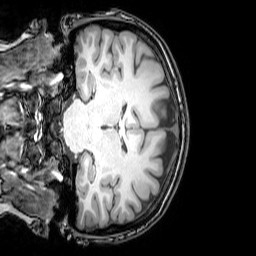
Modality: T1w
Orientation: coronal
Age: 24
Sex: female
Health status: healthy
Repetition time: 0.081 s
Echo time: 0.037 s